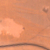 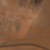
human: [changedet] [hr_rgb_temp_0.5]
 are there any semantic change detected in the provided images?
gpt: All remained the same.